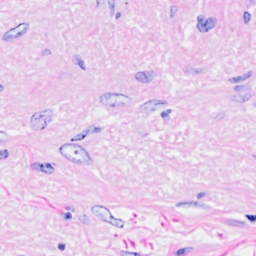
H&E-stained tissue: Breast